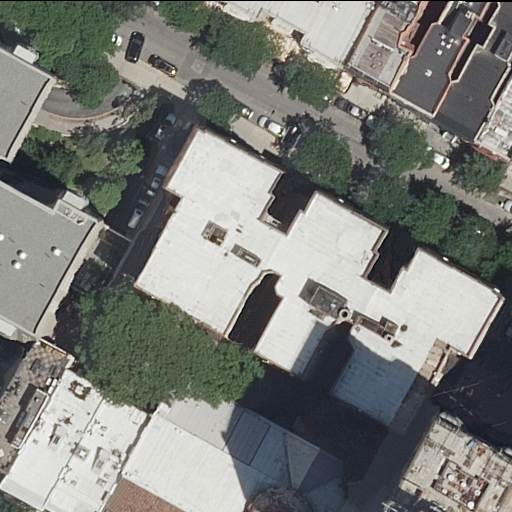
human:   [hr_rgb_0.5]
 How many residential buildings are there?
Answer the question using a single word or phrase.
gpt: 14

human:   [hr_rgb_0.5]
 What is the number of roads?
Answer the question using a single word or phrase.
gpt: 1

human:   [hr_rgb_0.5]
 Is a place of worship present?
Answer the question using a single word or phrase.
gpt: yes

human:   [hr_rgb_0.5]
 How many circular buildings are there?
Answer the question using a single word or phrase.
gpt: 0

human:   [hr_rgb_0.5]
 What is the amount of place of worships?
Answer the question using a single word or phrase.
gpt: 1

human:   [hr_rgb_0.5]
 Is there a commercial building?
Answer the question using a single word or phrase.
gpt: no

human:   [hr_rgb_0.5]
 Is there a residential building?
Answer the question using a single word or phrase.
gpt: yes

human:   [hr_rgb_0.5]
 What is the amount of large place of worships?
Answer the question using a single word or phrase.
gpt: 1

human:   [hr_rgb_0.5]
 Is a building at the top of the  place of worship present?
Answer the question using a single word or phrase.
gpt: yes

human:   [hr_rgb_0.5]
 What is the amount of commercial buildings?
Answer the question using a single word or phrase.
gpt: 0

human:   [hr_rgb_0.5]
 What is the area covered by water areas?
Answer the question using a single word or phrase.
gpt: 0m2

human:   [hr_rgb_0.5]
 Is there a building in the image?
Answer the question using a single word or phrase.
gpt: yes

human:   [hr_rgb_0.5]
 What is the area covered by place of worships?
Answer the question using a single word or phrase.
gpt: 821m2

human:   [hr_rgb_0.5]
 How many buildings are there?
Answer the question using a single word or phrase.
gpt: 15

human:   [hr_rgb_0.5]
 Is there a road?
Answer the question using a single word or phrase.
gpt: yes

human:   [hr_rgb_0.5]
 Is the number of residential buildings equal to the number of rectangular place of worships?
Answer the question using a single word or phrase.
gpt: no

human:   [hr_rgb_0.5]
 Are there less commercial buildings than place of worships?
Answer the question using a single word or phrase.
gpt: yes

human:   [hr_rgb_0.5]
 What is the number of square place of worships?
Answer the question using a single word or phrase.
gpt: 0

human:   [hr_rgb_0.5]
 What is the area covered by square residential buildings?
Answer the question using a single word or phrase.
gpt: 0m2

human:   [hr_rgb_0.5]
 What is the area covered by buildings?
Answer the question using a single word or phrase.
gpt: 5914m2

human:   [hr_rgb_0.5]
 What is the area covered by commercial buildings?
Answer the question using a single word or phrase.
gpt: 0m2

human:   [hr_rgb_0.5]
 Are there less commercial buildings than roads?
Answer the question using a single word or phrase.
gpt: yes

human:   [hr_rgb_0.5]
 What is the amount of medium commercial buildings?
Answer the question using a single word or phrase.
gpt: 0

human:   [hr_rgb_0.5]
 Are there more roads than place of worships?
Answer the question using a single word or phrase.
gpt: no

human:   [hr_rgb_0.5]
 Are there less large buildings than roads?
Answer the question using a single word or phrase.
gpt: no

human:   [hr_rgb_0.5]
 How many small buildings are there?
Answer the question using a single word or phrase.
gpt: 5

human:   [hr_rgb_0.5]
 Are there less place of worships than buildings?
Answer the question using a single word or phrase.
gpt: yes

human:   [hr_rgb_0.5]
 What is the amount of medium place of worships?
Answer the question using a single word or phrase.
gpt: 0

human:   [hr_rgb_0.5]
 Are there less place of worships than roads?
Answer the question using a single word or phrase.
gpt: no

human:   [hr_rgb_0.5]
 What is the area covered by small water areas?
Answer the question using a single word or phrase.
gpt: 0m2

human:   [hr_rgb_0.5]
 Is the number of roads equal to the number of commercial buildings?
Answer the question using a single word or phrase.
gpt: no

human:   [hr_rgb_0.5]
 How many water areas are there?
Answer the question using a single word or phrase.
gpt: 0

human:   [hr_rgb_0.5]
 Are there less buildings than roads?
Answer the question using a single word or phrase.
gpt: no

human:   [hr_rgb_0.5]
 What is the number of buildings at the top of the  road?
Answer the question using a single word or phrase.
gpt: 3

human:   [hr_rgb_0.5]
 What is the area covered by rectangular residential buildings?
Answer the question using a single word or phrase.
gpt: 518m2

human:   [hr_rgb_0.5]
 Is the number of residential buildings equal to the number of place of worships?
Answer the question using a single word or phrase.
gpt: no

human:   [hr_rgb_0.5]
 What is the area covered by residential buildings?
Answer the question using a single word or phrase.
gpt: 5093m2

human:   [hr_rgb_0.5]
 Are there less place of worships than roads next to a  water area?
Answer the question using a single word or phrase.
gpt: no

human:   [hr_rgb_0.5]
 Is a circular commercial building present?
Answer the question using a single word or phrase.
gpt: no

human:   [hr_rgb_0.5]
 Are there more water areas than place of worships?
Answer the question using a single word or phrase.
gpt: no

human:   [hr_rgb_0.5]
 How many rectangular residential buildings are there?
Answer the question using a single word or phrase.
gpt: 7

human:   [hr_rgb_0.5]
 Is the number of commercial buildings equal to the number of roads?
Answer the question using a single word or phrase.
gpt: no

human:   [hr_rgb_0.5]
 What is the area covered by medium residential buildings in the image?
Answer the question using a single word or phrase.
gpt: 1187m2

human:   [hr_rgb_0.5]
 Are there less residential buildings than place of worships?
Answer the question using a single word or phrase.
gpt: no

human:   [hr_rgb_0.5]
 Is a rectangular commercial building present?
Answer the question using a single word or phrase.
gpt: no

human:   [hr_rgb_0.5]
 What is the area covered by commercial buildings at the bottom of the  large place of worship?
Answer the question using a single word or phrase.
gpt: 0m2

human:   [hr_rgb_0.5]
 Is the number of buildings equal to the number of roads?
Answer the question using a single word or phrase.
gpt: no

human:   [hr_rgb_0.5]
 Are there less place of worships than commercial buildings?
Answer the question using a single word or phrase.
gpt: no

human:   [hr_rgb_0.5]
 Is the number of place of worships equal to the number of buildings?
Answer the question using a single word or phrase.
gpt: no

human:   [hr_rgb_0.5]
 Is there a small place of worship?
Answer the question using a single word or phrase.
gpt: no

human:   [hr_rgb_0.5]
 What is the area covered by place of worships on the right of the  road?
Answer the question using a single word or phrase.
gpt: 0m2

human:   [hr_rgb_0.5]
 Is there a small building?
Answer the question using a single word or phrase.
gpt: yes

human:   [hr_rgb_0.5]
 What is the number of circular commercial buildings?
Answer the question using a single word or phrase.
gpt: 0

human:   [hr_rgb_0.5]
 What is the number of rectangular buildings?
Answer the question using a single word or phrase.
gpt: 7

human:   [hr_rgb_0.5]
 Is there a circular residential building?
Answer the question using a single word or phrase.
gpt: no

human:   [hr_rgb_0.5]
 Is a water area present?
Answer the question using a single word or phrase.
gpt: no

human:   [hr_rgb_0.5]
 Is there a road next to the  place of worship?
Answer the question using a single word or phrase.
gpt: yes

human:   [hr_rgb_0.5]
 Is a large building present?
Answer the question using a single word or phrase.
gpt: yes

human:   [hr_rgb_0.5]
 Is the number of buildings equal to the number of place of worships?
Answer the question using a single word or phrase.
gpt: no

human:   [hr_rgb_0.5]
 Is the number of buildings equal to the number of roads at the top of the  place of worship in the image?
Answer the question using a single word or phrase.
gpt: no

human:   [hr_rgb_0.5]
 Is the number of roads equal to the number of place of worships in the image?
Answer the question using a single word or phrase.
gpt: yes

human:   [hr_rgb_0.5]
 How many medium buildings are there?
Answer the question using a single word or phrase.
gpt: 6

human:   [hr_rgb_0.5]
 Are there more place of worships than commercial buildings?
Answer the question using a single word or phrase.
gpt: yes

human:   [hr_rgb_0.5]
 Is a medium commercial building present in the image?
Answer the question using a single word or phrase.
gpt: no